Current action and preconditions to check: trajectory_clear

Your task: For each precondition in the list above, predict whether it will hold at this action.

Consider the current scene as observed from the mobile robot's camera, and analyze the predicted future states of all dynamic agents (e.g., people, animals, vehicles, or any moving entities) within the NEXT SECOND.

IMPORTANT: Only answer "very likely" if you are absolutely certain—based on strong, clear evidence—that a dynamic agent will violate the precondition in the predicted future state. Do NOT answer "very likely" for unlikely, ambiguous, or low-probability risks.

Ask yourself for each precondition: Is there a high probability, with clear and convincing evidence, that the predicted future states of any dynamic agent will interfere with the predicted future state of the currently executing action within the NEXT SECOND, causing that precondition to fail?

Assess the risk level based on these predictions. Use "likely" or "very likely" if motions create a clear risk of interference.

Use "neutral" or "improbable" if agents are nearby but their predicted paths are clearly diverging or non-conflicting.

Failure Risk Categories: "very improbable", "improbable", "neutral", "likely", "very likely"

Answer Format: Output ONLY the probability_of_failure value from these categories: "very improbable", "improbable", "neutral", "likely", "very likely"

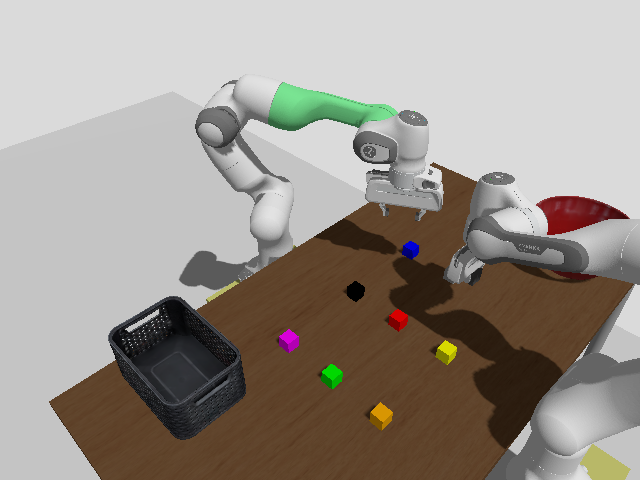

Answer: improbable